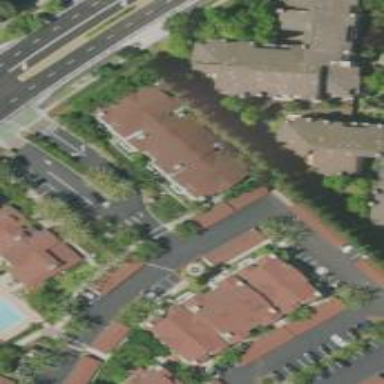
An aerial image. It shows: Residential road with sidewalk on the left side.